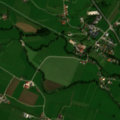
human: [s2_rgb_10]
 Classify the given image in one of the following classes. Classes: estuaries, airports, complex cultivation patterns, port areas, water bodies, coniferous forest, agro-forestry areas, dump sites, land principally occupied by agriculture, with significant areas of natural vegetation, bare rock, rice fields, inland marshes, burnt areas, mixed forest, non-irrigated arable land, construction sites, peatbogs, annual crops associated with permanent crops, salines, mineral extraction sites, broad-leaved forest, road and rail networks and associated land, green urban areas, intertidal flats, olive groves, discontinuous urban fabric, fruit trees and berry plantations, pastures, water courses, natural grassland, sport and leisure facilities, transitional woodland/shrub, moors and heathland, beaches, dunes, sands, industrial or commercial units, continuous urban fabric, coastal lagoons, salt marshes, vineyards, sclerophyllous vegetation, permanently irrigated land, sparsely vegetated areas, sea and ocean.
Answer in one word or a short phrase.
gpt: discontinuous urban fabric, sport and leisure facilities, pastures